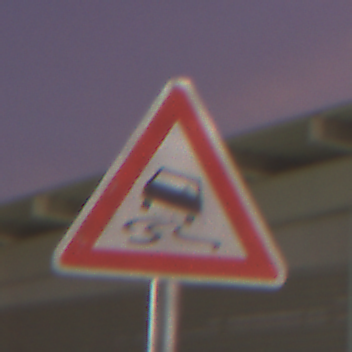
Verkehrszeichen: SchleuderOderRutschgefahr
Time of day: SunriseSunset
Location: Outdoor (Urban)
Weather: PartlyCloudy
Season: NotSpecified
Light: Artificial